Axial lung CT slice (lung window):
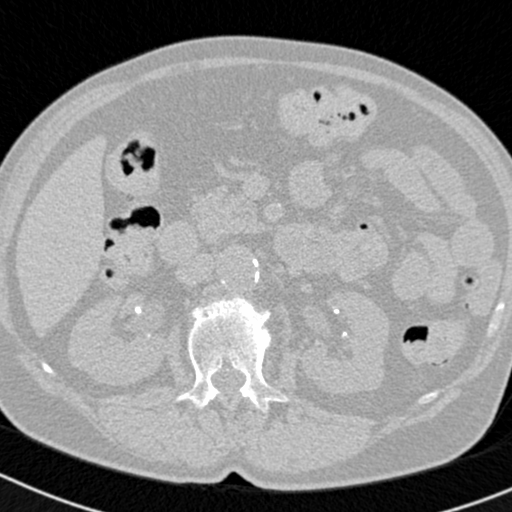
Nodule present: no